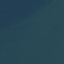
Land use / land cover class: SeaLake